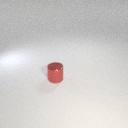
small red metal cylinder